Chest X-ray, PA view. Patient: 45 years old, sex M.
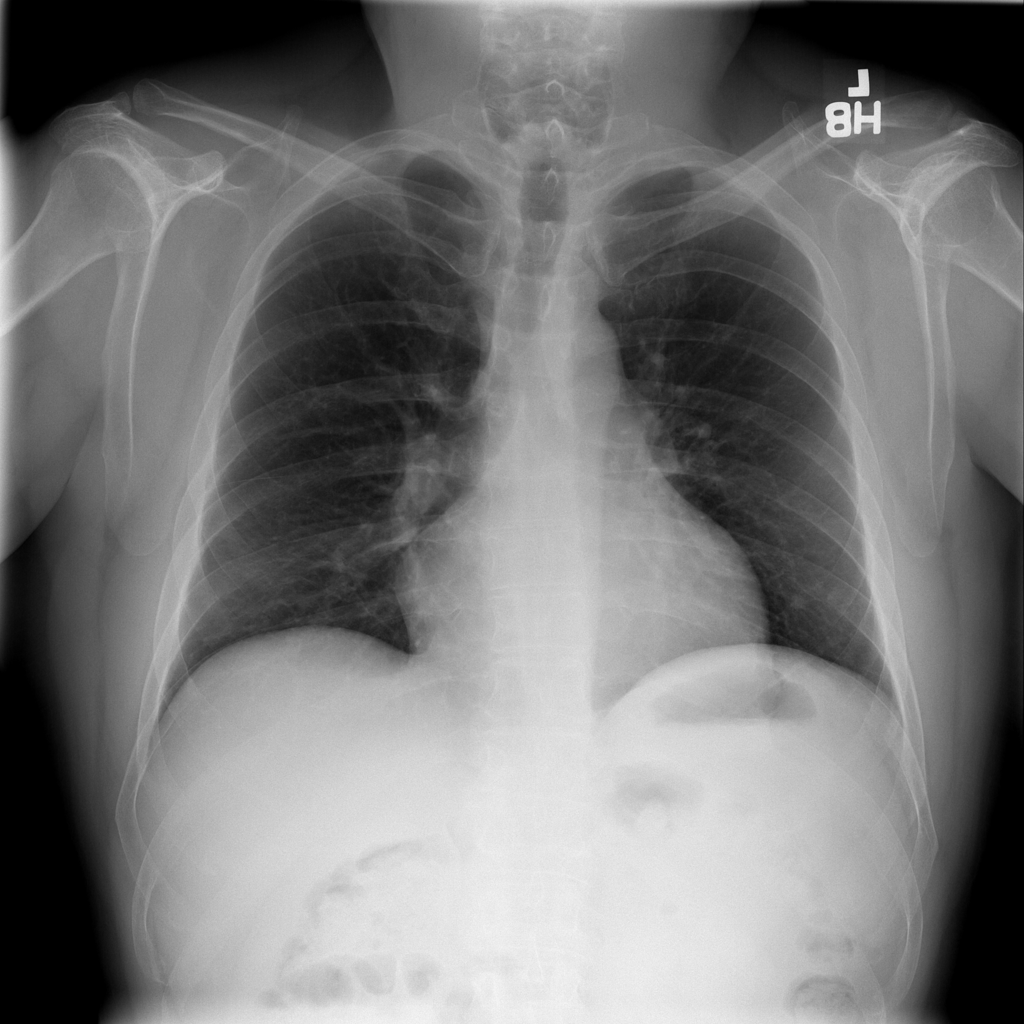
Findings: No Finding